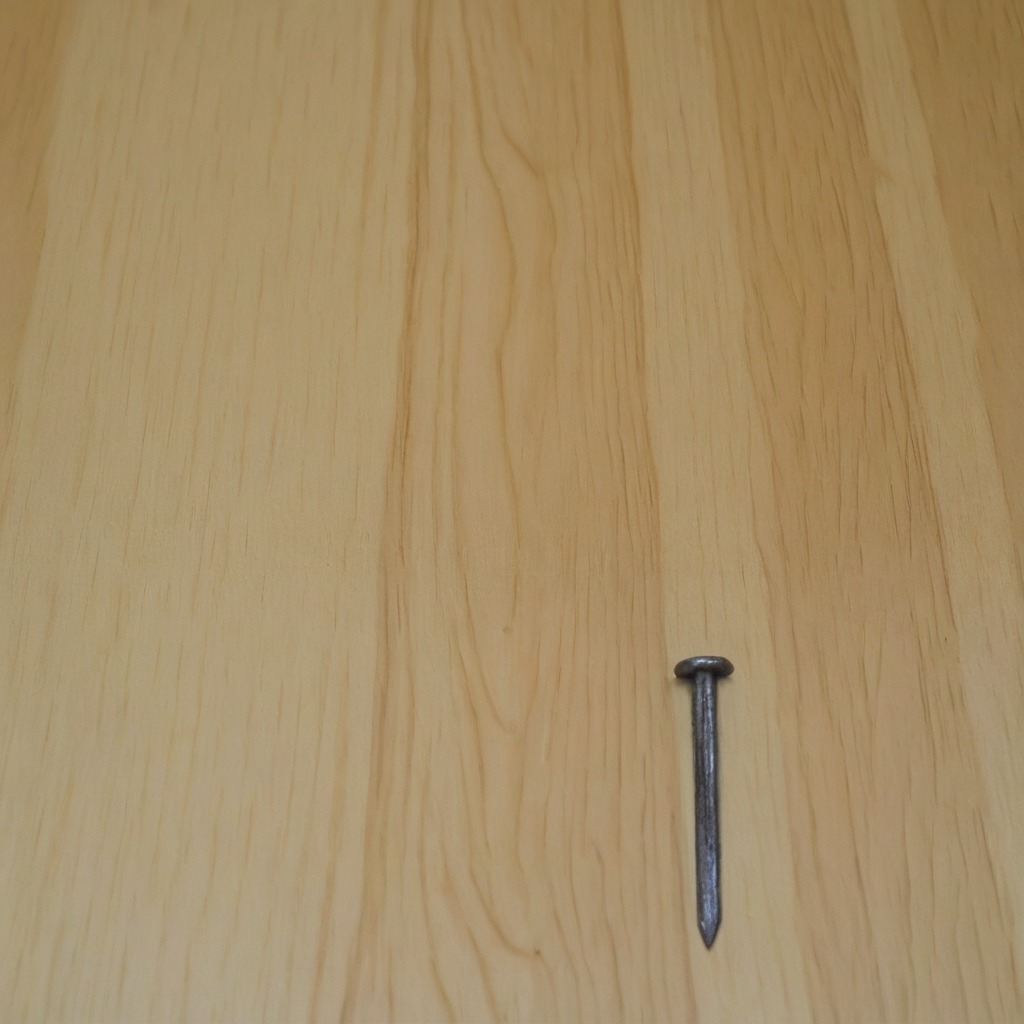
An iron nail is lying on the plywood surface in a paint workshop lit by afternoon window light.